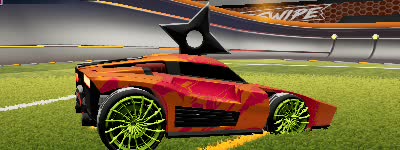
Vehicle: breakout